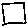
Label: square